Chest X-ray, AP view. Patient: 54 years old, sex F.
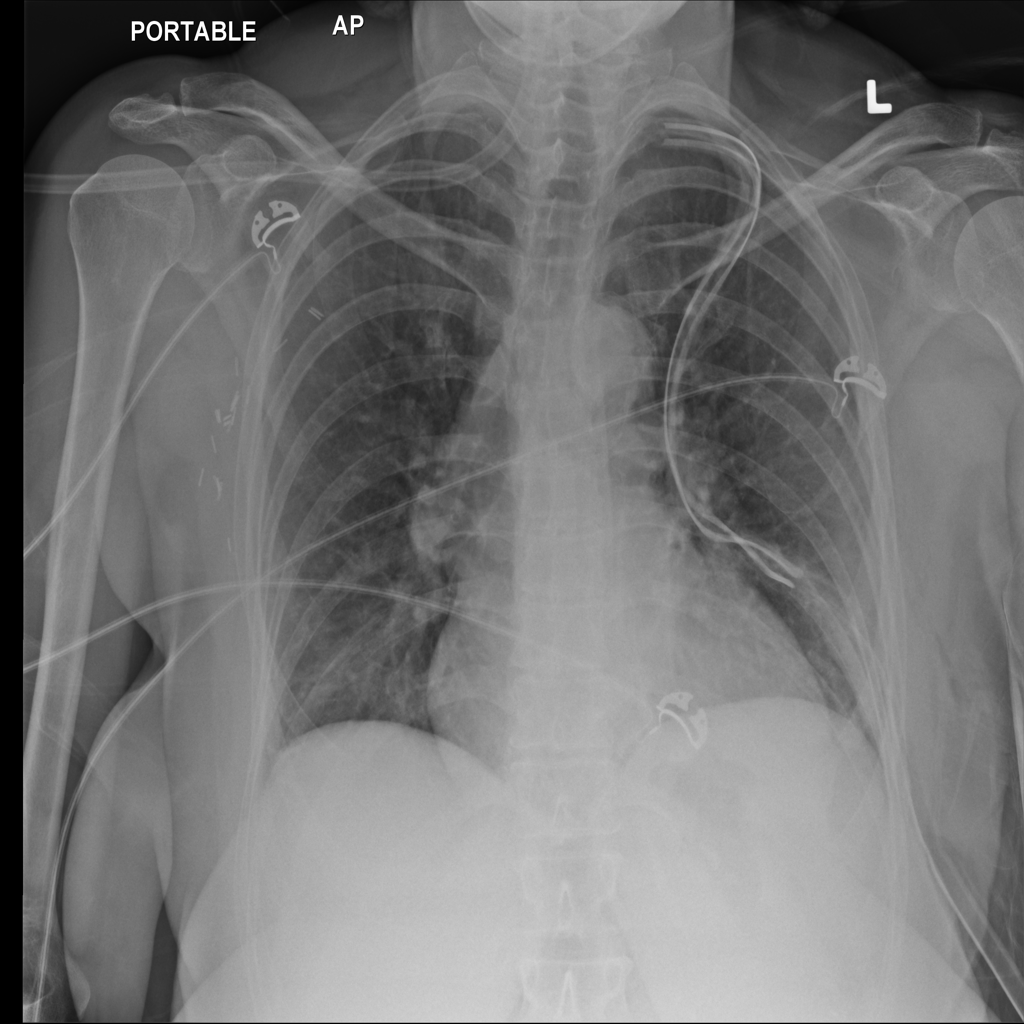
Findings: No Finding